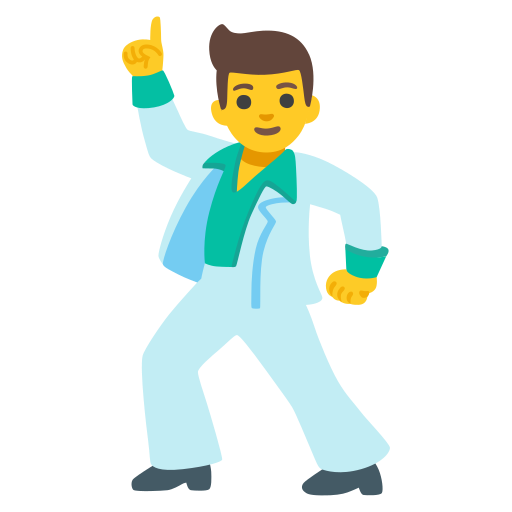
Emoji: 🕺